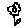
Label: flower